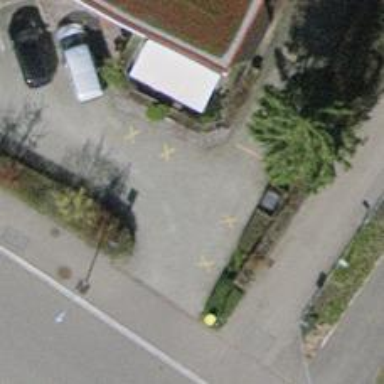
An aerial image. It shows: Parking aisle made of paving stones.